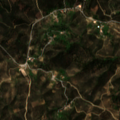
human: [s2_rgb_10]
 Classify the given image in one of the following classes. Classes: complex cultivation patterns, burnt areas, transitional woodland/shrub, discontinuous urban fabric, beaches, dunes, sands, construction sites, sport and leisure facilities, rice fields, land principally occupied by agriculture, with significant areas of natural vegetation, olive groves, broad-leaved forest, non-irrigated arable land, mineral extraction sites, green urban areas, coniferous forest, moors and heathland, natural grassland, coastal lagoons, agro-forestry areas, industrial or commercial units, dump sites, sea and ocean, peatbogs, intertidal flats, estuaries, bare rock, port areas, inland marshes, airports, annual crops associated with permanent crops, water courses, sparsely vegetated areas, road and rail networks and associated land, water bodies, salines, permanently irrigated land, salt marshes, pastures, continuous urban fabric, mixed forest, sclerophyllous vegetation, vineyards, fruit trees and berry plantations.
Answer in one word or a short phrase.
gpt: land principally occupied by agriculture, with significant areas of natural vegetation, broad-leaved forest, sclerophyllous vegetation